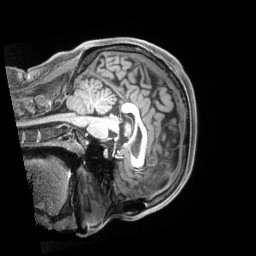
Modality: T1w
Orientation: sagittal
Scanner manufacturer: siemens
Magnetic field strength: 3 T
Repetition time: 2.5 s
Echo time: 0.00218 s